Field crop: maize
Growth stage: 1
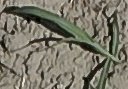
Species: sorghum